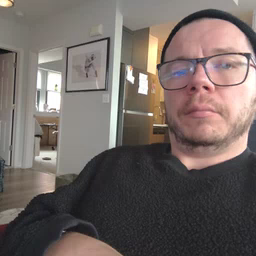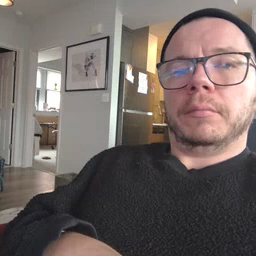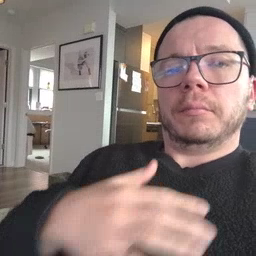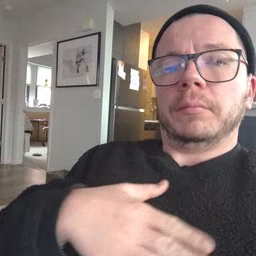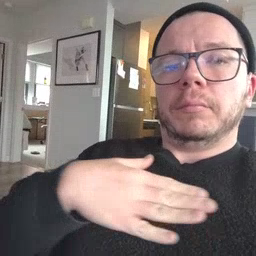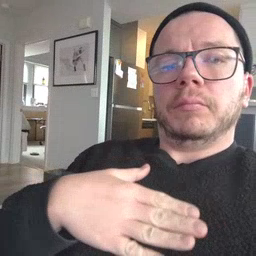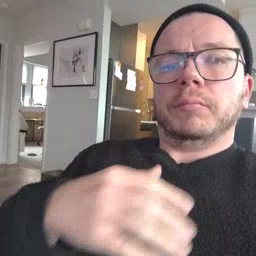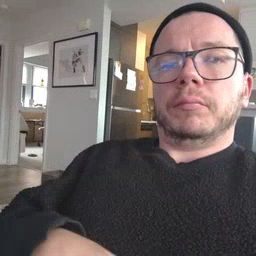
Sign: please